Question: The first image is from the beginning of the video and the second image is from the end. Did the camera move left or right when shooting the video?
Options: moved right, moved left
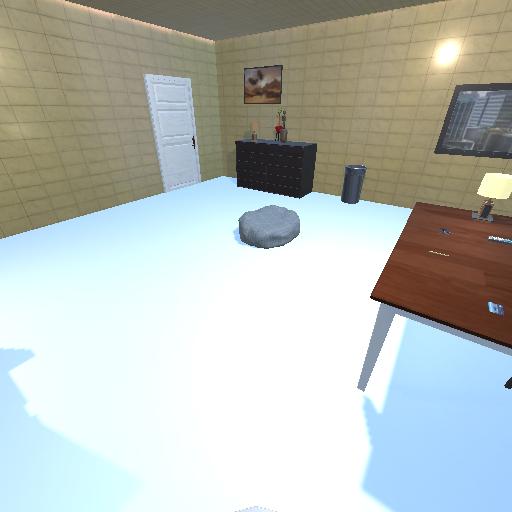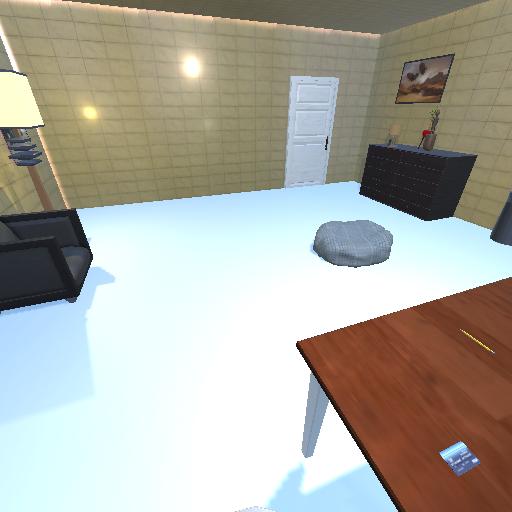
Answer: moved right